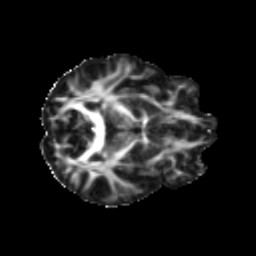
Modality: FA
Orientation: axial
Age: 43
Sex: female
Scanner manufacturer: ge
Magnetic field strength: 3 T
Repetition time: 7.8 s
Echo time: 0.0606 s